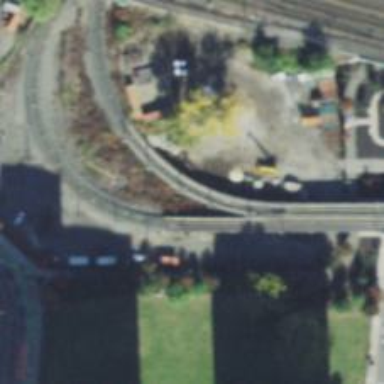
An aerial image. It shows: Light rail bridge with electrified contact line.